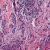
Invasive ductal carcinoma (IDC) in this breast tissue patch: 1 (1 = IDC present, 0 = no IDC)